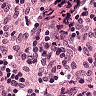
Metastatic tissue present: no